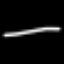
Label: line